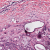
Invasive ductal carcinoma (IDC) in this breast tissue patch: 0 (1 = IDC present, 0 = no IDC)